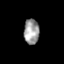
Tissue: prostate
Cell type: B cells
Senescence score: 0.7036
Nuclear area (px): 375
Mean DAPI intensity: 158.101